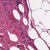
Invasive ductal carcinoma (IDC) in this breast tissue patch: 0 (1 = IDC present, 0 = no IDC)